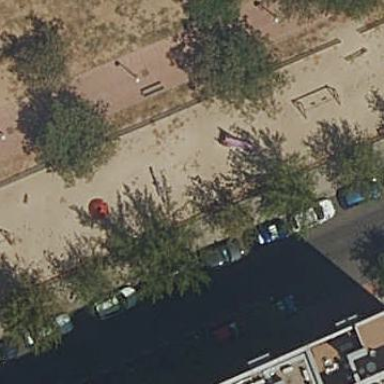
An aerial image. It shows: Playground area for leisure land.